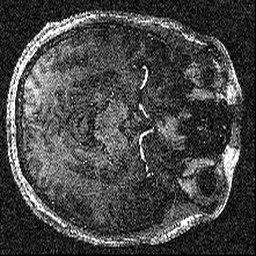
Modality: T1w
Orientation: axial
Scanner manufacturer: siemens
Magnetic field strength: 6.98 T
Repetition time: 3.58 s
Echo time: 0.00241 s